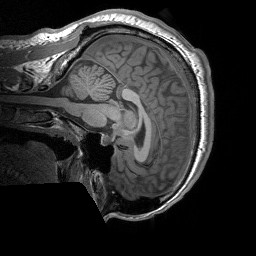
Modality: T1w
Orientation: sagittal
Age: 29
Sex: male
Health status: healthy
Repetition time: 1.9 s
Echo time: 0.00252 s